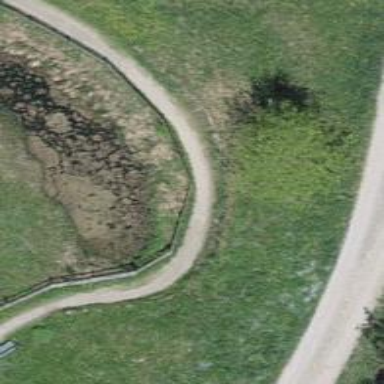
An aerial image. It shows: Path with fine gravel surface.